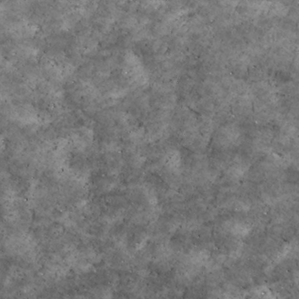
Label: non_frost